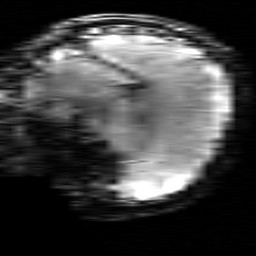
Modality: T2starw
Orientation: sagittal
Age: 23
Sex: female
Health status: healthy
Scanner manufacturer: siemens
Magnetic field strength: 3 T
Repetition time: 0.7 s
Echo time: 0.02 s